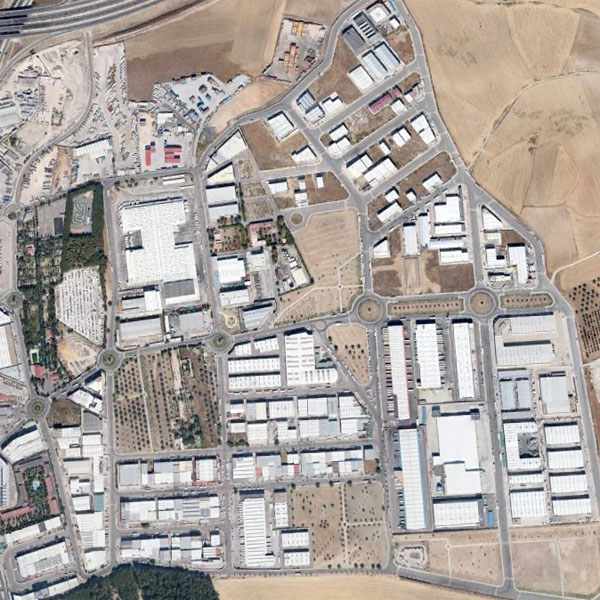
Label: Industrial